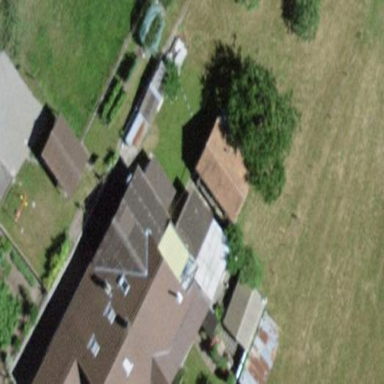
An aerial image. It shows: Rural barn.